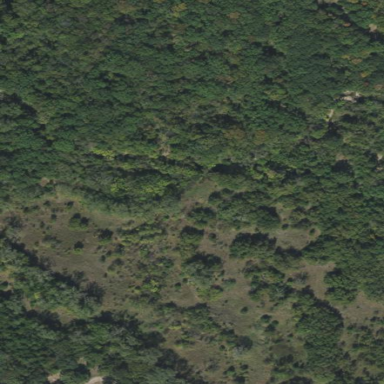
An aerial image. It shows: Mix of forest and farmland.